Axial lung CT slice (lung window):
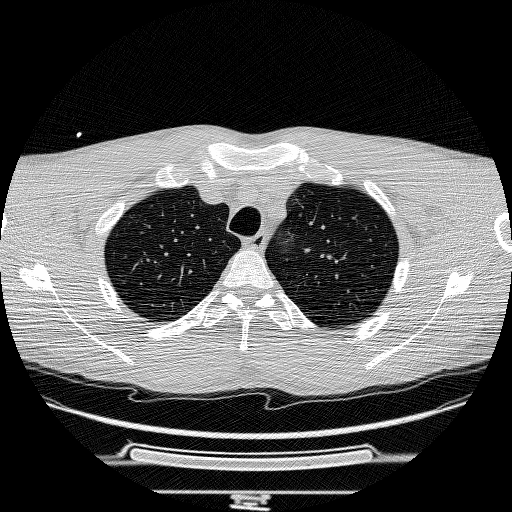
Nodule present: no